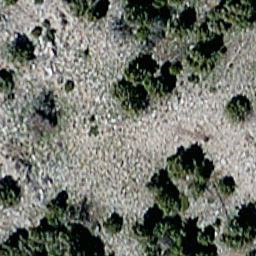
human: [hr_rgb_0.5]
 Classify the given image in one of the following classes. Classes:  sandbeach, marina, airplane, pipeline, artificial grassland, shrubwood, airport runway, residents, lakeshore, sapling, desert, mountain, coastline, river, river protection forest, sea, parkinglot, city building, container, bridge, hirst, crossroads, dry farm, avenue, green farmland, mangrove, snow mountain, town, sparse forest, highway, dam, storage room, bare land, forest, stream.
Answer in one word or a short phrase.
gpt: sparse forest